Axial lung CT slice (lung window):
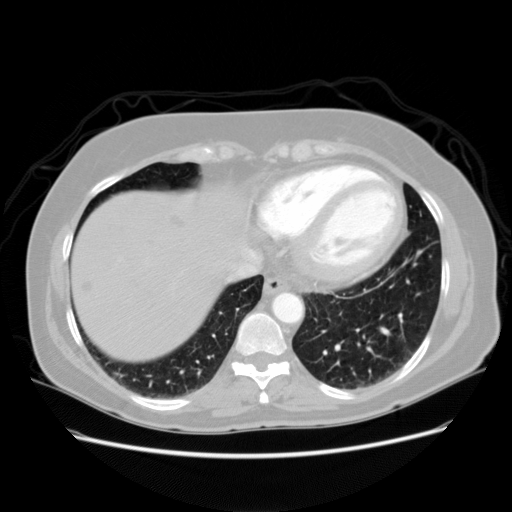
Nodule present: no